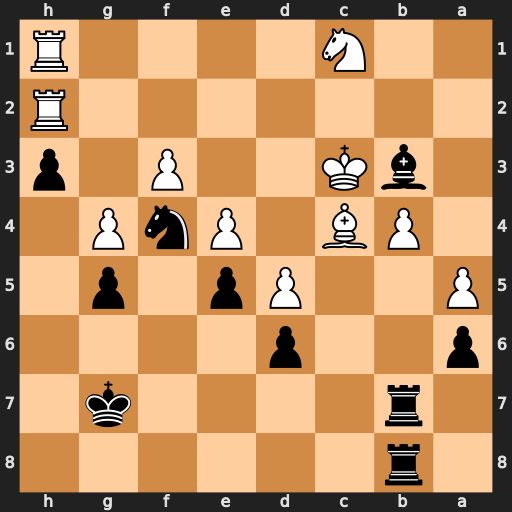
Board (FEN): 1r6/1r4k1/p2p4/P2Pp1p1/1PB1PnP1/1bK2P1p/7R/2N4R
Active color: b
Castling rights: -
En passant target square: -
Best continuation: Bxc4 Kxc4 Rxb4+